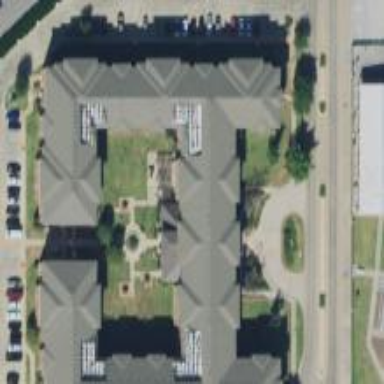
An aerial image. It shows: Dormitory building.